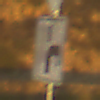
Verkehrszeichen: VerlaufVorfahrtsstrasse8
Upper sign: Vorfahrtsstrasse
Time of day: SunriseSunset
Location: Outdoor (RoadRail)
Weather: PartlyCloudy
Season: NotSpecified
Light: Natural